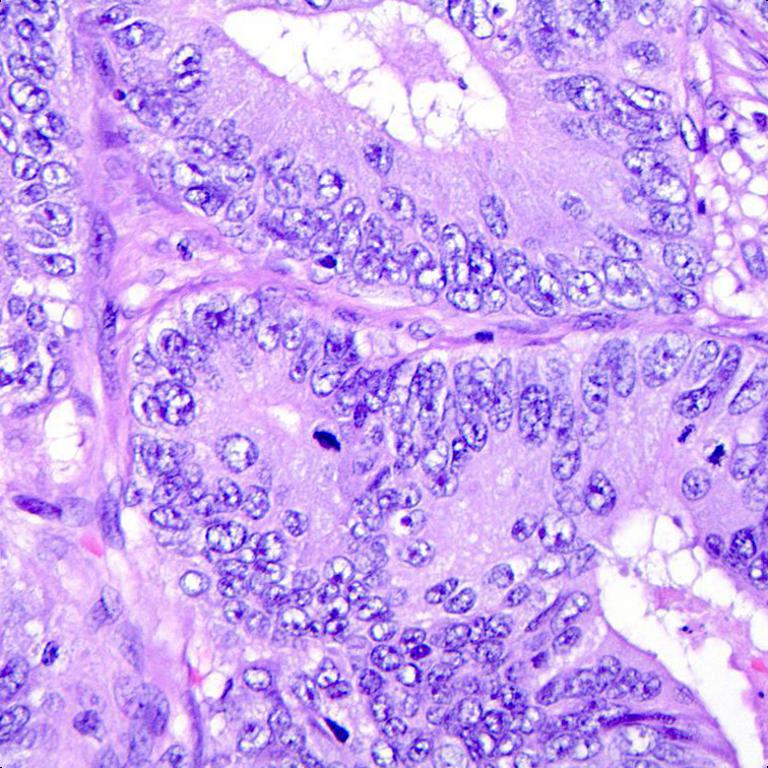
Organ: colon
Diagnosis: adenocarcinomas